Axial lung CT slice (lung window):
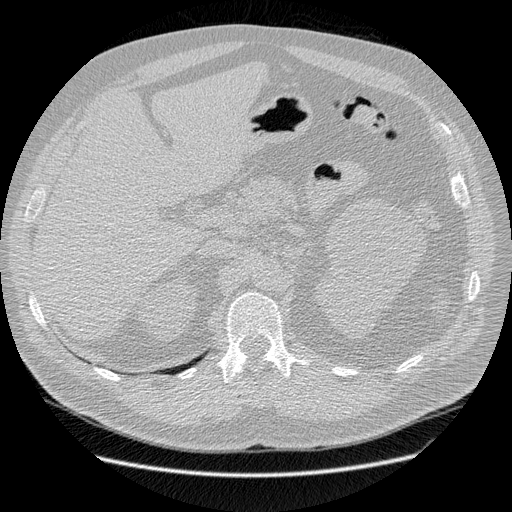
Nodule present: no